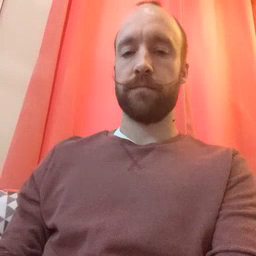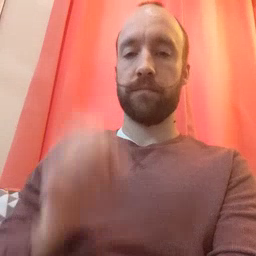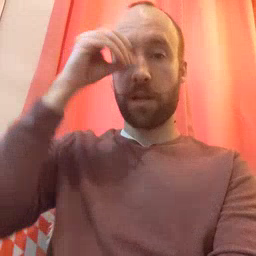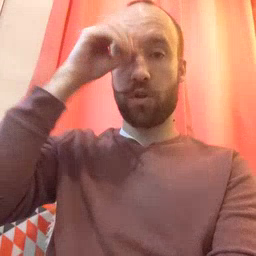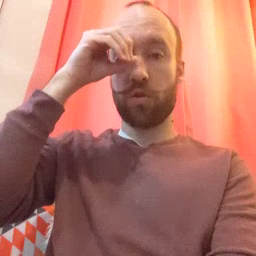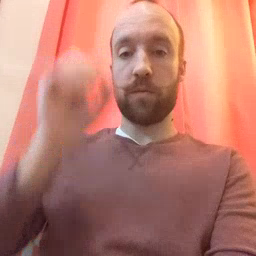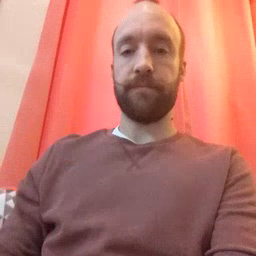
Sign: owl